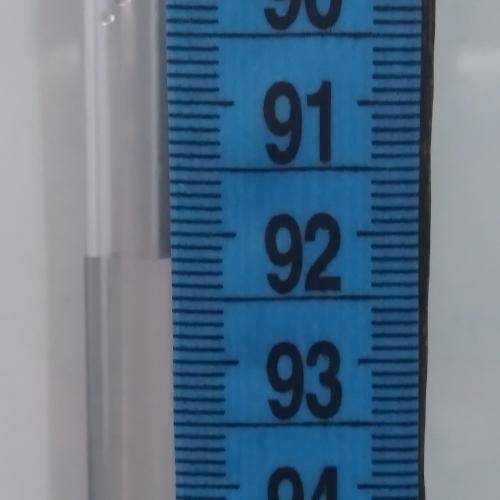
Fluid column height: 92.2 cm